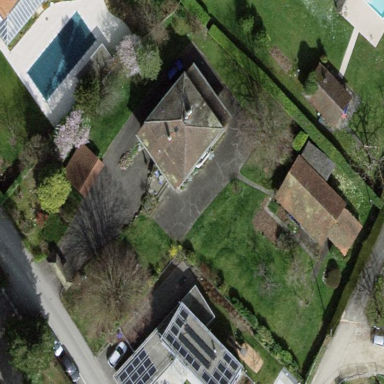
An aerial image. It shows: Garden enclosed by fence.